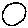
Label: circle